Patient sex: F
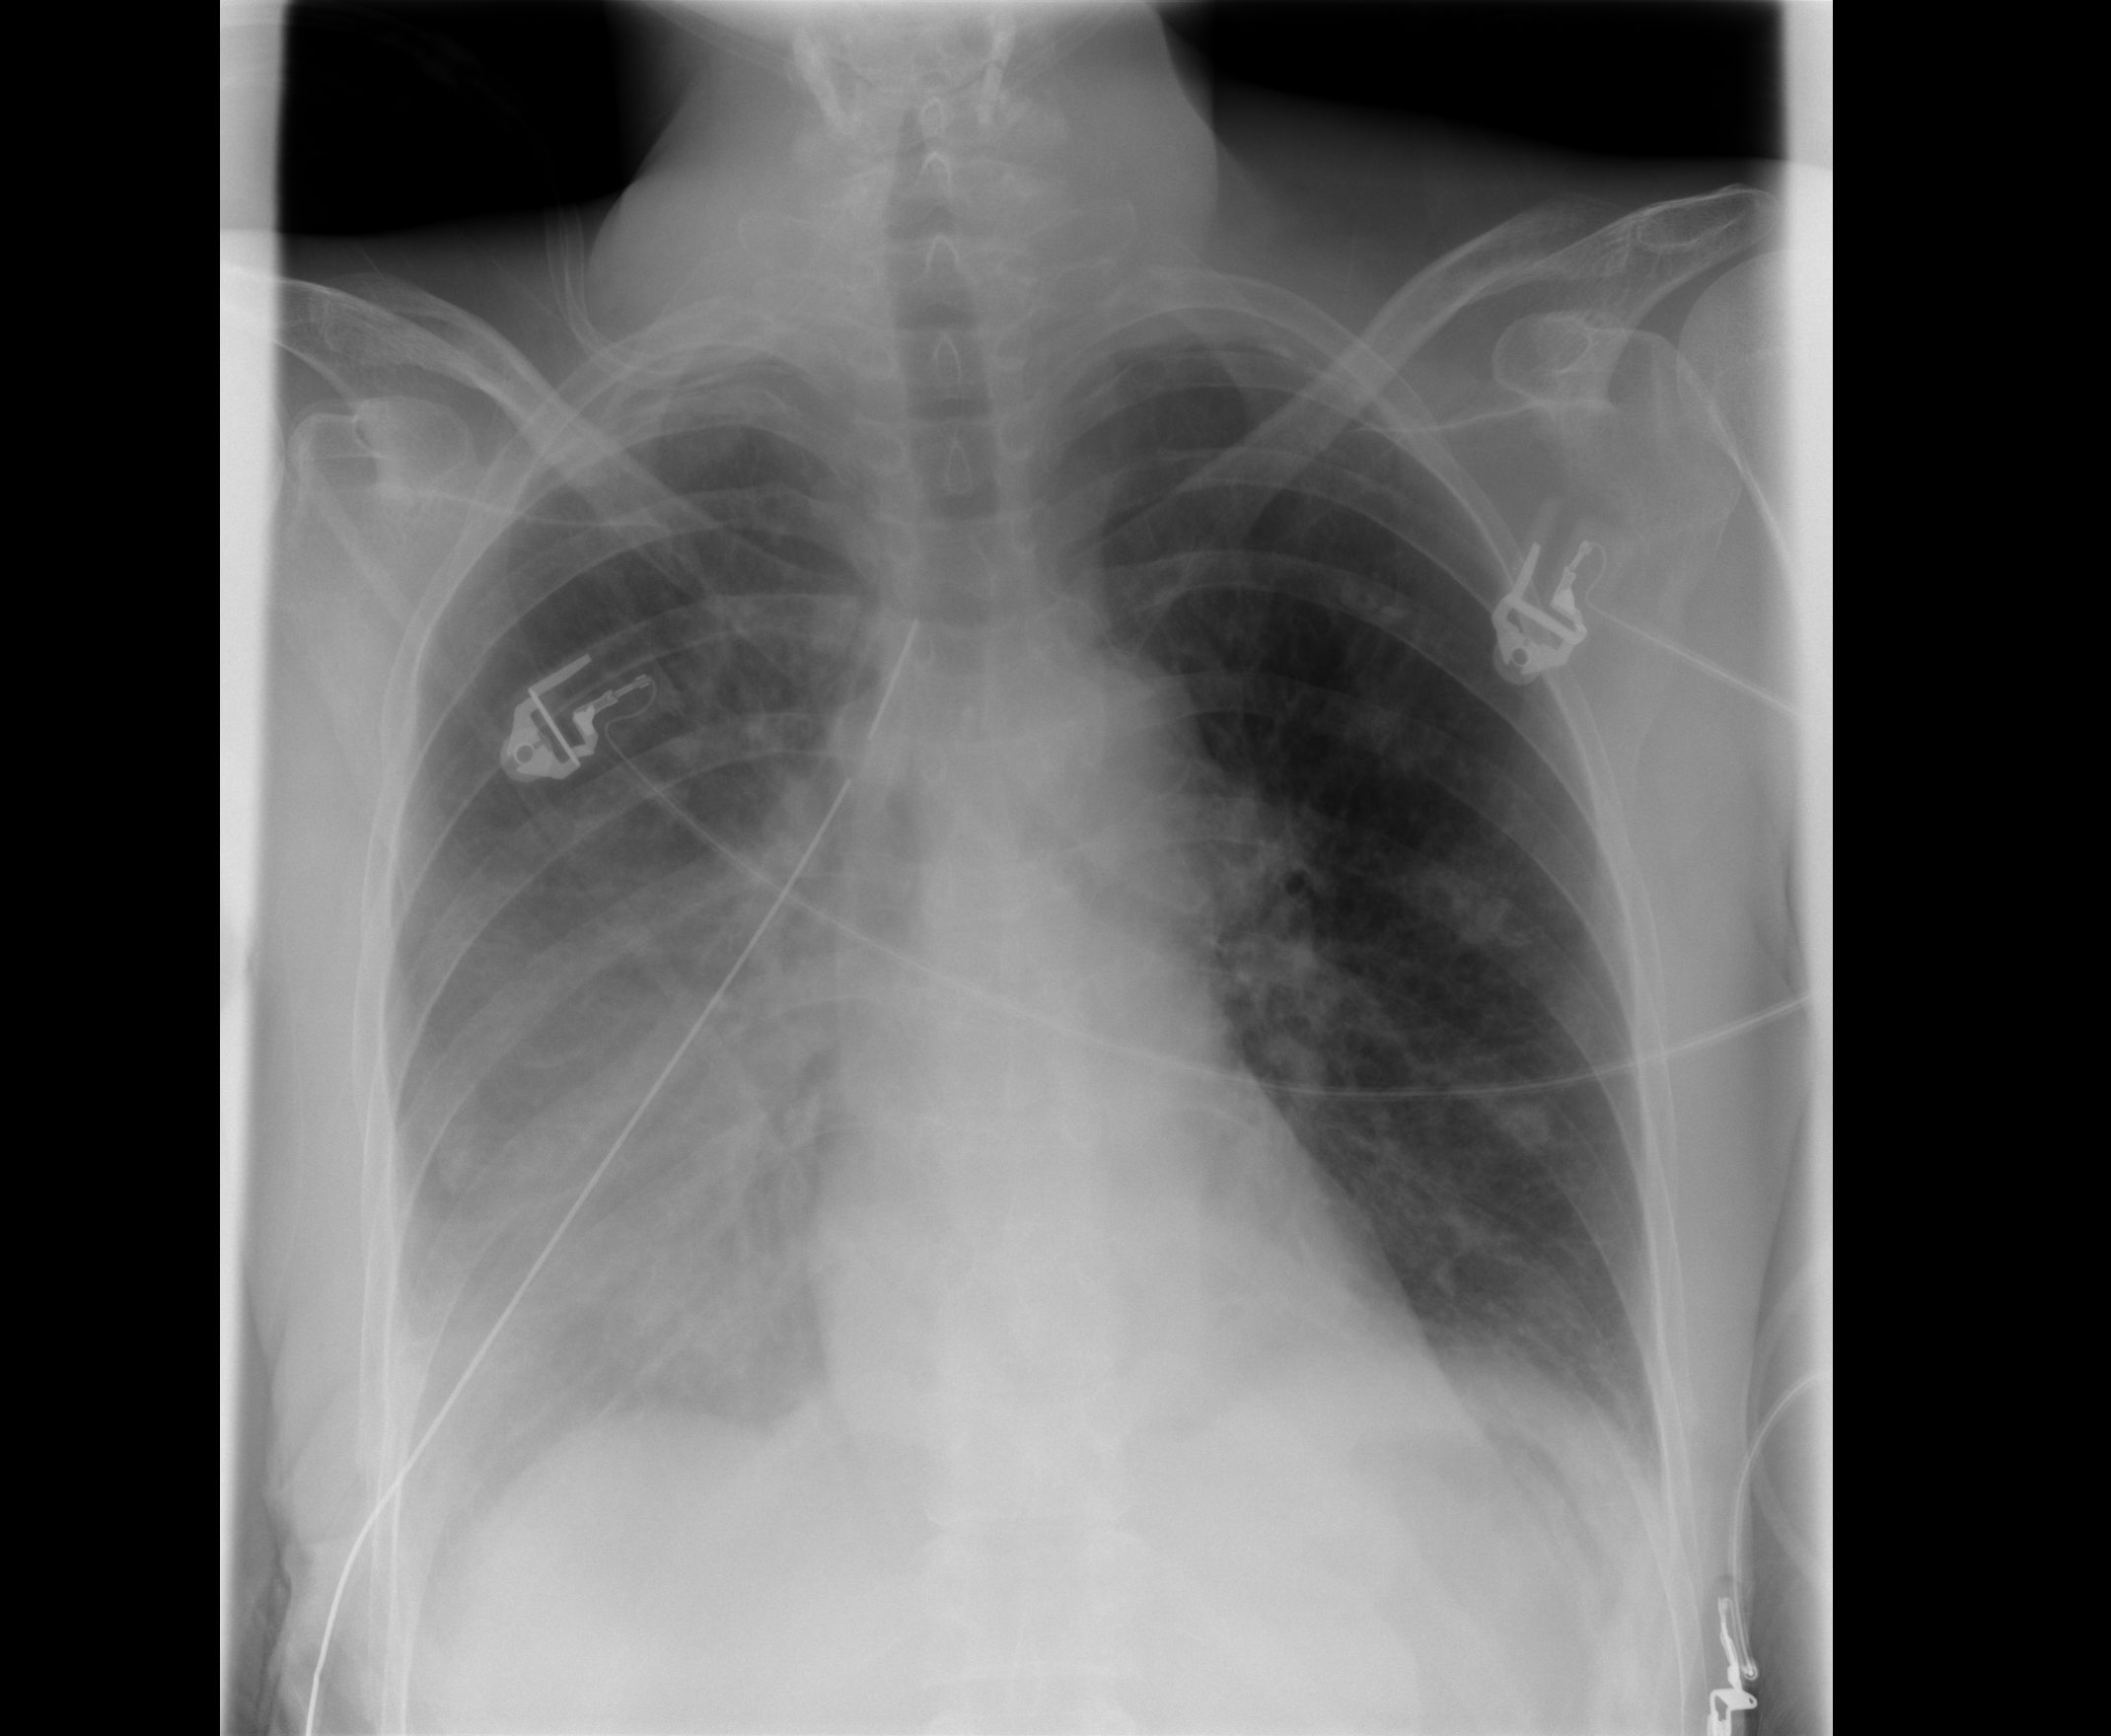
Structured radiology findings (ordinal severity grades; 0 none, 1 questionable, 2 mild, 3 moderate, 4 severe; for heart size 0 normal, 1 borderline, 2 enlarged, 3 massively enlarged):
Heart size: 0
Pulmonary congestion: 0
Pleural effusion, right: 3
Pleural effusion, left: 0
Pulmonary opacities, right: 0
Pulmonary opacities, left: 0
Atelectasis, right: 2
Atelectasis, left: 0